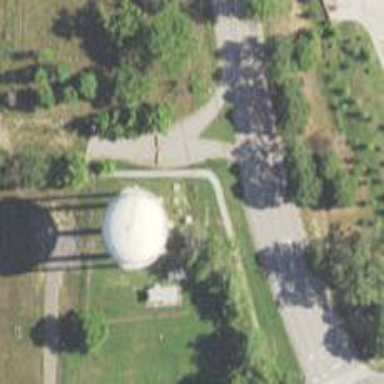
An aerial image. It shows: Water tower that is man-made.